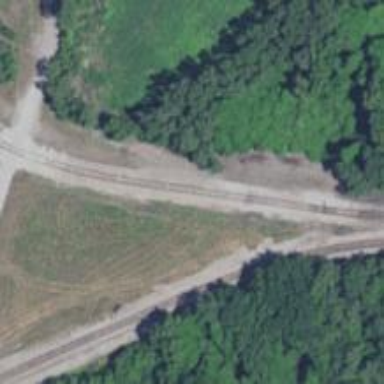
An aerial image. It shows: Disused railway spur service.